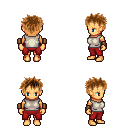
a pixel art fantasy rpg character, female body template, human, tanned skin, white sleeveless shirt, red pants, brown bedhead hairstyle, leather bracers, four views (front, back, left, right), 2x2 character sprite sheet, small pixel art, hard edges, no anti-aliasing